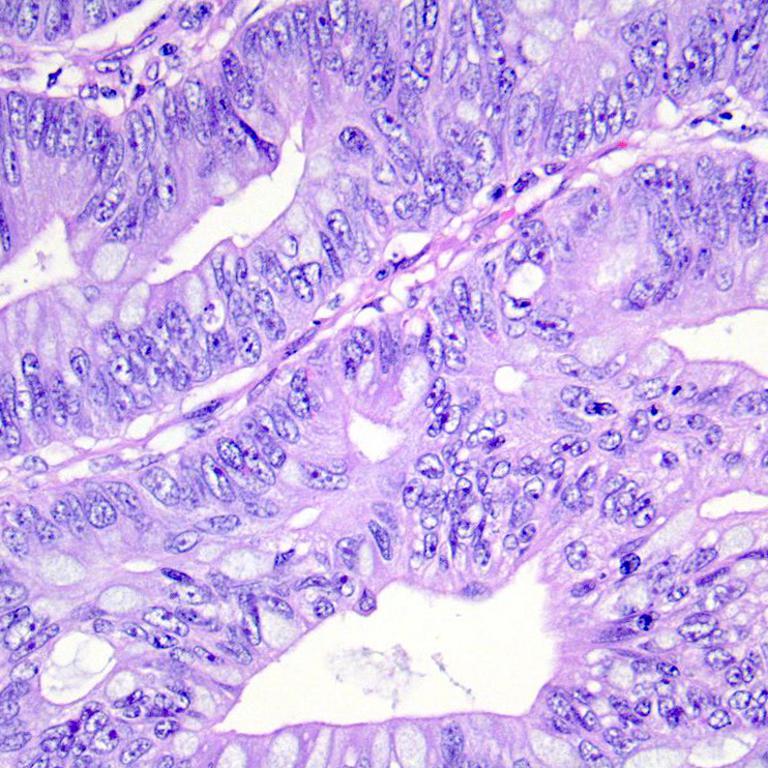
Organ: colon
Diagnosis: adenocarcinomas